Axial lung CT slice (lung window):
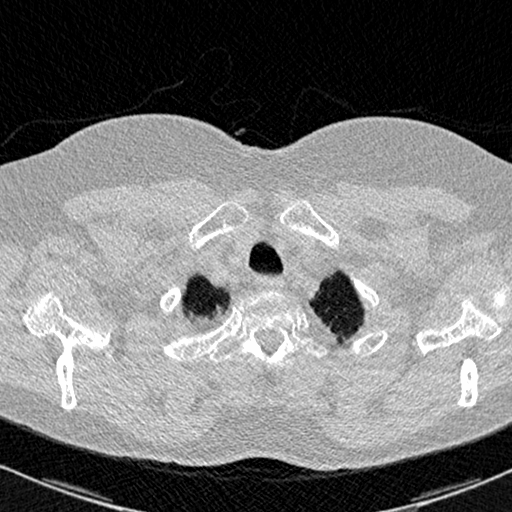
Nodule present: no